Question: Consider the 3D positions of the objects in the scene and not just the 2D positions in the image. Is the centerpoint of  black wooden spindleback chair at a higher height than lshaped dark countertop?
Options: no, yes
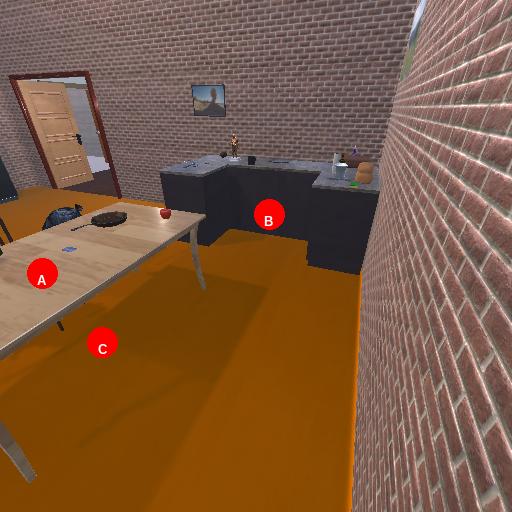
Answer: no